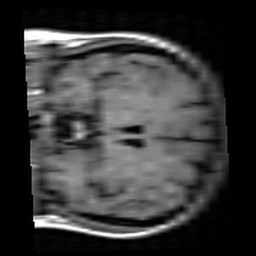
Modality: T1w
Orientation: coronal
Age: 23
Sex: female
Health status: healthy
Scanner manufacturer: siemens
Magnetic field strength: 3 T
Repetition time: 4.1 s
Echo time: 0.0085 s